Тело массой $m$ бросают вертикально вверх с поверхности Земли, вдоль которой с постоянной скоростью $u$ дует ветер. Сила сопротивления воздуха пропорциональна его скорости и равна $F=-k v$. Через время $\tau$ тело возвращается на землю на расстоянии $s$ от точки бросания с вертикальной составляющей скорости, которая на $\Delta v$ меньше стартовой скорости.
Найдите работу сил трения о воздух за все время полета.
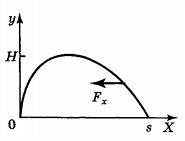
Решение: При движении вверх тело под действием ветра смещается по горизонтали вдоль оси $X$ (см. рисунок), причем его движение описывается уравнением $$ m \Delta v_{x i}=k\left(u-v_{x i}\right) \Delta t_{i}. \quad (1) $$  При движении по вертикали вверх выполняется уравнение $$ m \Delta v_{y i}=-\left(k v_{y i}+m g\right) \Delta t_{i}, \quad (2) $$ а в обратном направлении $$ m \Delta v_{y i}=\left(-k v_{y i}+m g\right) \Delta t_{i}. \quad (3) $$ Суммируя по всем $i$ уравнения $(1)$, $(2)$ и $(3)$, получим $$ m v_{x 1}=k u \tau-k s, \quad (1') \\ -m v_{y 0}=-k H-m g \tau_{1}, \quad (2') \\ m v_{y 1}=-k H+m g \tau_{2}, \quad (3') $$ где $\tau_{1}$ — время подъема тела, $\tau_{2}$ — время его падения на землю, $v_{y 0}$ — начальная скорость тела, а $v_{x 1}$ и $v_{y 1}$ — горизонтальная и вертикальная проекции конечной скорости. Из $(1^{\prime})$, $(2^{\prime})$ и $(3^{\prime})$ имеем $$ \left(v_{y 1}+v_{y 0}\right)=g\left(\tau_{1}+\tau_{2}\right)=g \tau, $$ а из $(1^{\prime})$ соответственно $v_{x 1}=\frac{k u \tau-k s}{m}$. Работа силы трения равна изменению кинетический энергии тела $$ A=\frac{m v_{y 0}^{2}}{2}-\frac{m\left(v_{y 1}^{2}+x_{x 1}^{2}\right)}{2}=\frac{m}{2} \Delta v g \tau-\frac{1}{2} \frac{k^{2}}{m}(u \tau-s)^{2}. $$
Ответ: $$ A=\frac{m}{2} \Delta v g \tau-\frac{1}{2} \frac{k^{2}}{m}(u \tau-s)^{2}. $$
Темы:
T, Механика, Динамика, Вязкое трение, Баллистика, Всероссийские, Работа, Трение